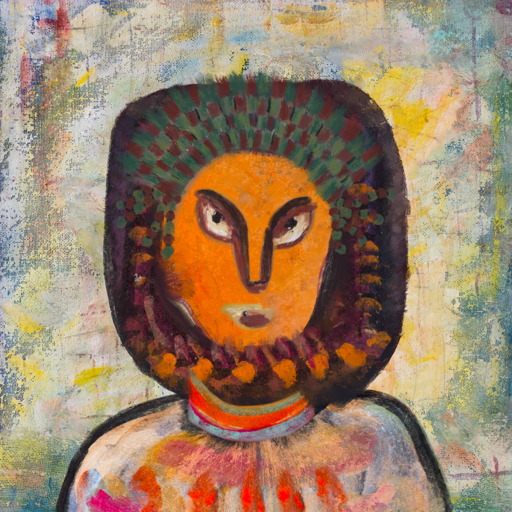
Background: Irani, Head And Neck Front: Hypocrite, Face Front: After_Raid, Bust: Childish, Hair Front: Doll, Head Accessory: After_Raid_Crown, Second Necklace: Blank, Necklace: Sisters, Baby: Blank